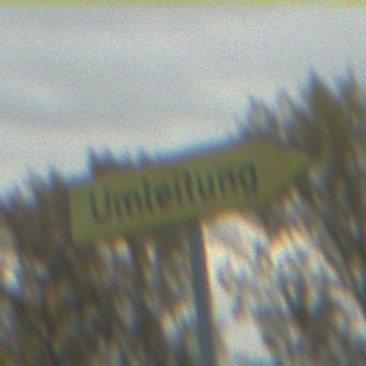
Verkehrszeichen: UmleitungswegweiserRechtsweisend
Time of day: MorningAfternoon
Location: Outdoor (Urban)
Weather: PartlyCloudy
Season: NotSpecified
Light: Natural